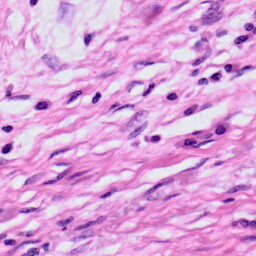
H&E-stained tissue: Skin